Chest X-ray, AP view. Patient: 28 years old, sex F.
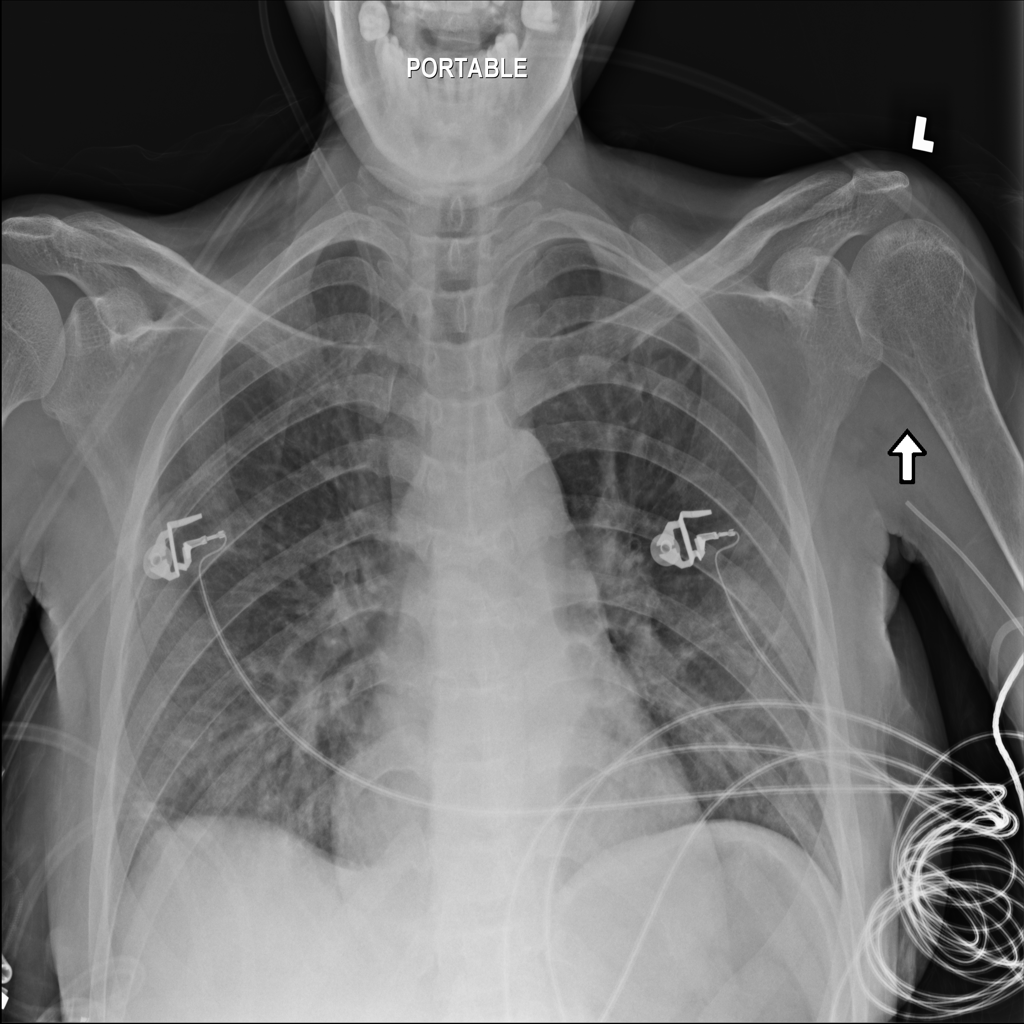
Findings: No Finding